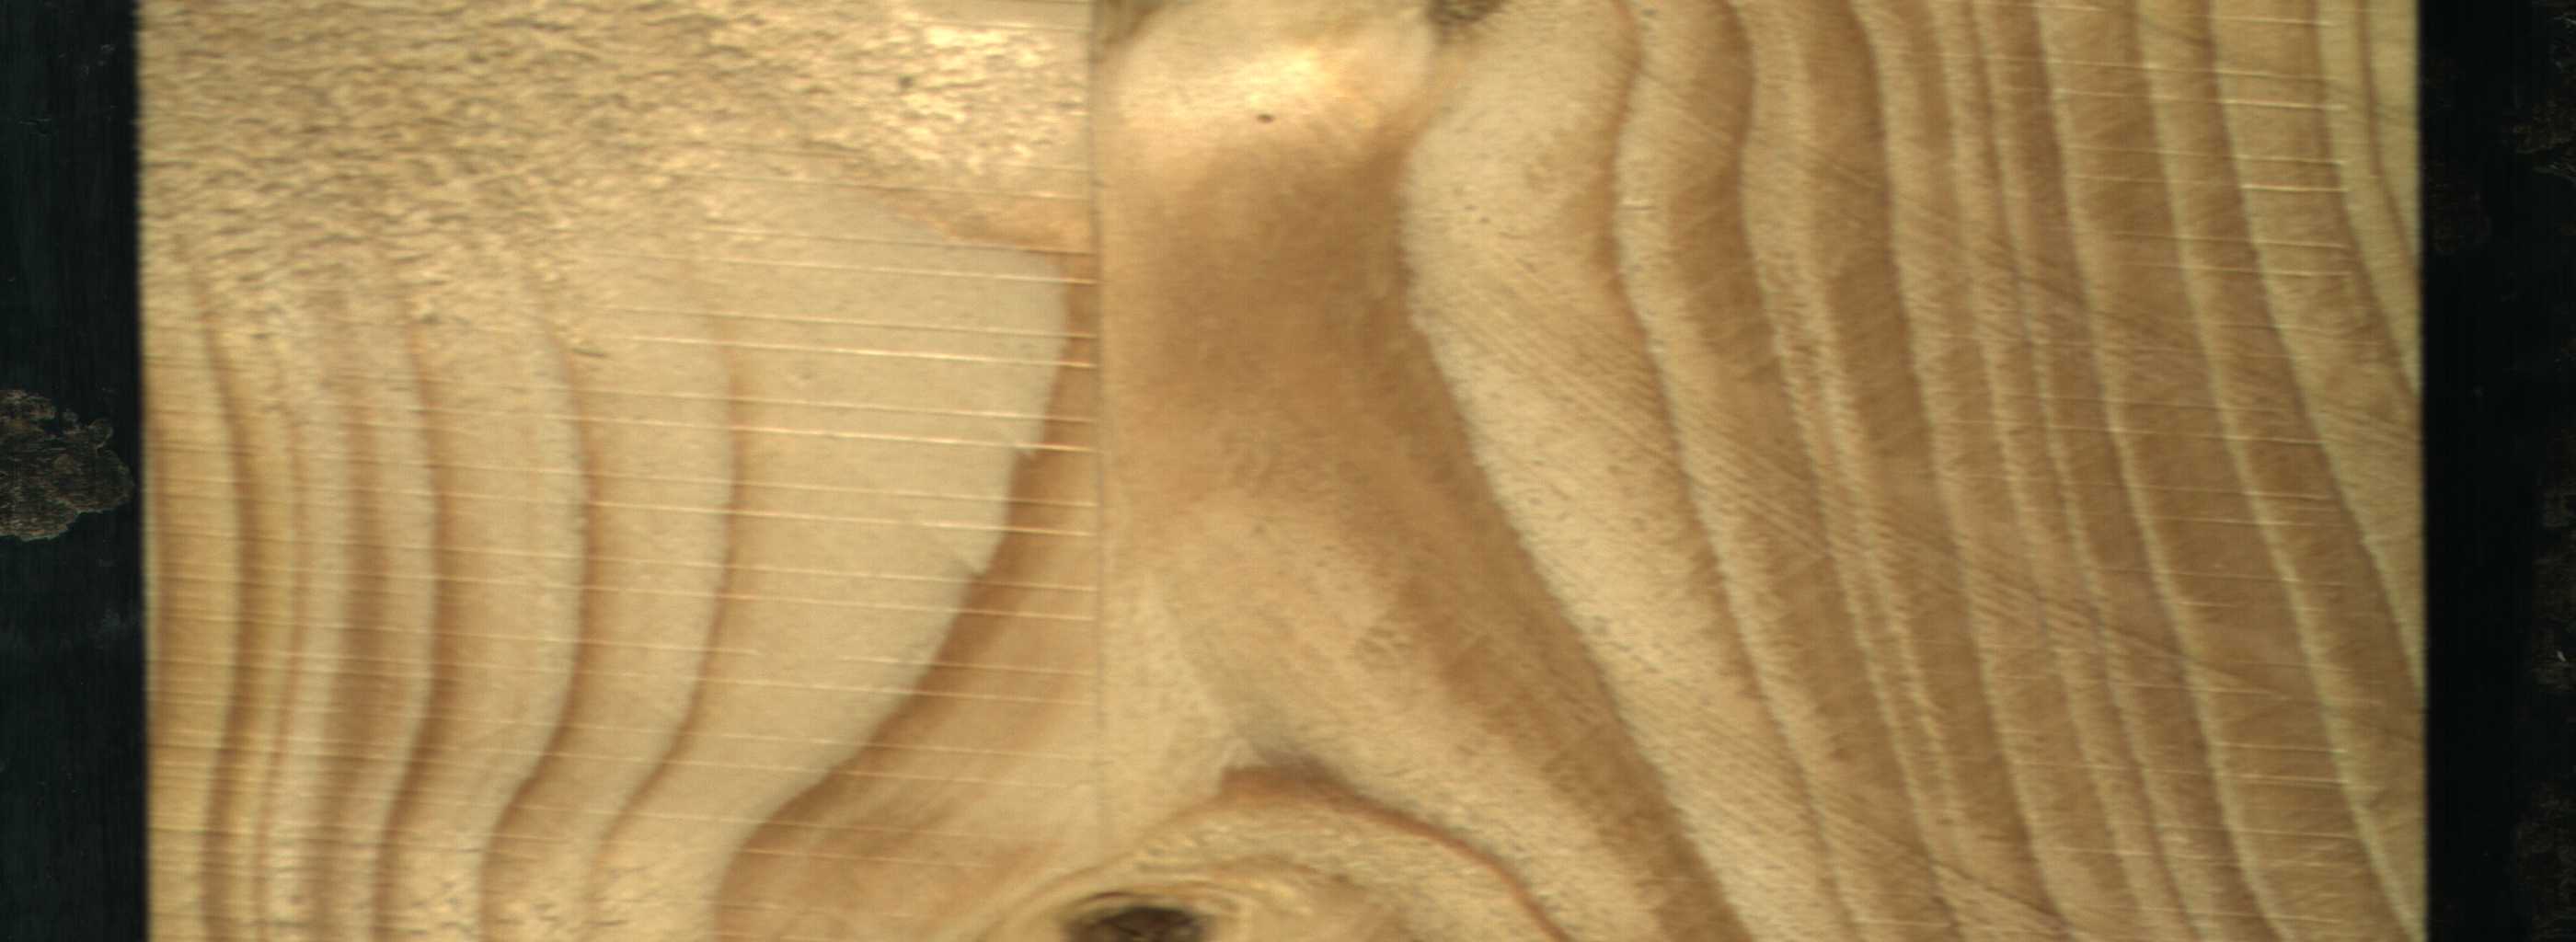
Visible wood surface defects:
Dead_Knot